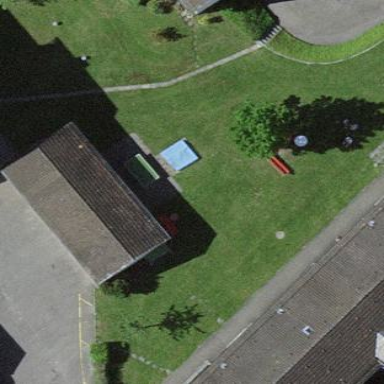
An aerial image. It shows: Group of garages.